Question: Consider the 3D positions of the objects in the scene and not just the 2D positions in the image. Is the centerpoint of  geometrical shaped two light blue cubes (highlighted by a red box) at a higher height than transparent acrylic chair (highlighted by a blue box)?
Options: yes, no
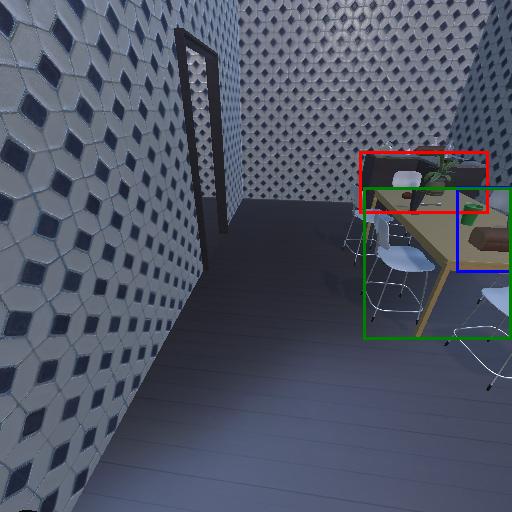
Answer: yes